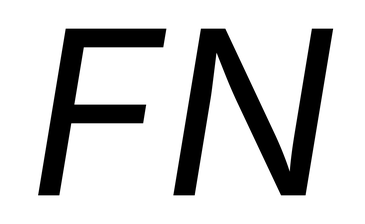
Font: Inter-Italic_Italic